Question: I have a problem applying correctly aligned labelsets to a donut style chart created with 'annual_wedge' glyphs in bokeh.
I have trouble aligning labels belonging to the categories of the "rings" of the donut chart "horizontaly", where horizontaly is the alignment of the label from the 'inner_radius' of the 'annual_wedge' to the 'outer_radius'.
Currently labelsets doesn't seem to have an 'inner_radius' setting corresponding to an 'annual_wedge' which makes applying and alignment of labelsets to annual wedges extremely difficult.
I was following the example in <URL> using string padding but this seems to be a very dirty hack to move the labels horizontally.
How can I apply labels to an annual_wedge in a aligned way corresponding to the inner_radius of the annual_wedge glyph?
Here is my code example:
'''
# > gics_sector_data
gics_sector_data["gics_name"] = gics_sector_data["gics_name"].astype(str)
gics_sector_data["gics_name"] = gics_sector_data["gics_name"].str.pad(47, side = "left")
# Sector Ring
p.annular_wedge(x=9, y=9, inner_radius=0.8,outer_radius=2.5,
start_angle=cumsum('angle', include_zero=True), end_angle=cumsum('angle'),
line_color="white", fill_color='color', source=gics_sector_data)
sourceSector = ColumnDataSource(gics_sector_data)
labelsSector = LabelSet(x=9, y=9, text='gics_name',
angle=cumsum('angle', include_zero=True), source=sourceSector, render_mode='canvas',
text_font_size="8pt", text_align='left',background_fill_color='white')
p.add_layout(labelsSector)
'''
In the image i set the background color of the labels to white so the alignmend and spacing of the lables can be better seen.
]
Just for your info: this is the data to be displayed <URL>
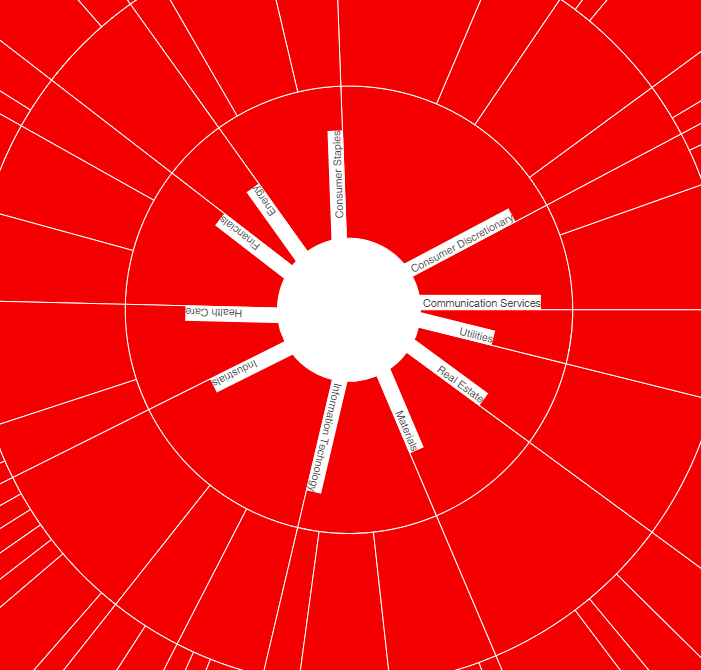
Answer: You will have to compute the coordinates yourself.
Expanding on the linked example:
'''
from math import pi
import numpy as np
import pandas as pd
from bokeh.io import show
from bokeh.models import LabelSet, ColumnDataSource
from bokeh.palettes import Category20c
from bokeh.plotting import figure
x = {'United States': 157,
'United Kingdom': 93,
'Japan': 89,
'China': 63,
'Germany': 44,
'India': 42,
'Italy': 40,
'Australia': 35,
'Brazil': 32,
'France': 31,
'Taiwan': 31,
'Spain': 29}
R = 0.4
data = (pd.Series(x)
.reset_index(name='value')
.rename(columns={'index': 'country'})
.assign(end_angle=lambda d: np.cumsum(d['value'] / d['value'].sum() * 2 * pi),
start_angle=lambda d: np.pad(d['end_angle'], (1, 0))[:-1],
color=Category20c[len(x)],
label_x=lambda d: R * 0.95 * np.cos(d['start_angle']),
label_y=lambda d: R * 0.95 * np.sin(d['start_angle'])))
source = ColumnDataSource(data)
p_range = (-R * 1.2, R * 1.2)
p_size = 500
p = figure(plot_height=p_size, plot_width=p_size, toolbar_location=None,
x_range=p_range, y_range=p_range,
tools="hover", tooltips="@country: @value")
for r in [p.xaxis, p.yaxis, p.grid]:
r.visible = False
p.wedge(x=0, y=0, radius=R,
start_angle='start_angle', end_angle='end_angle',
line_color="white", fill_color='color', legend_label='country', source=source)
p.add_layout(LabelSet(x='label_x', y='label_y', text='value', text_align='right',
angle='start_angle', source=source, render_mode='canvas'))
show(p)
'''
<URL>